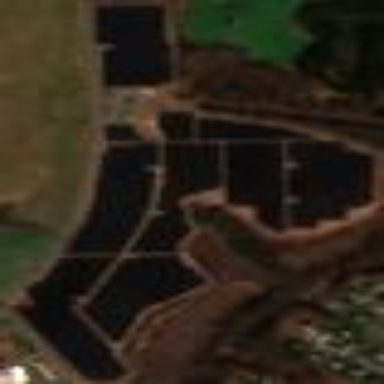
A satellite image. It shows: Solar power plant using photovoltaic technology.